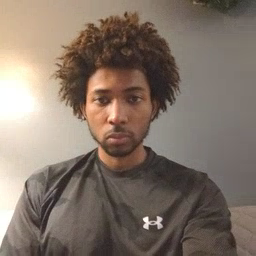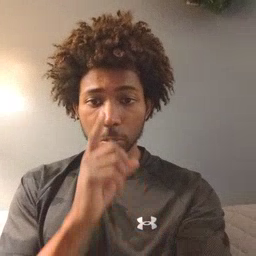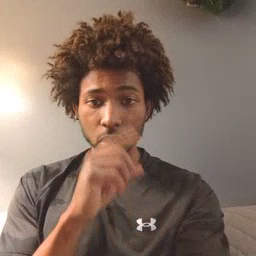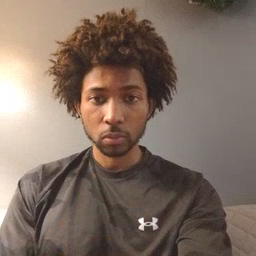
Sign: mouse